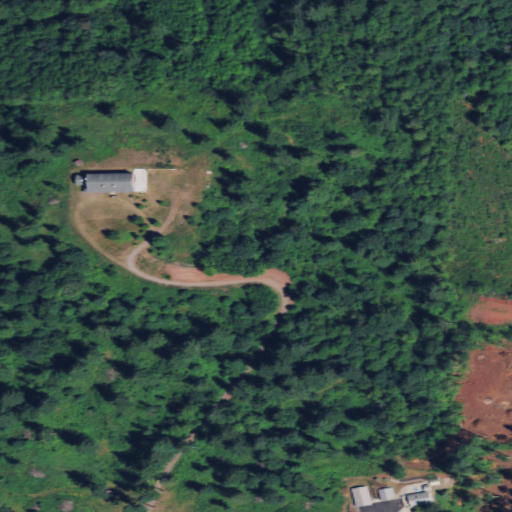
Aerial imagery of mountain in Washington named Pohls Hill containing mixed forest, evergreen forest, shrub, pasture, low intensity development, and open development